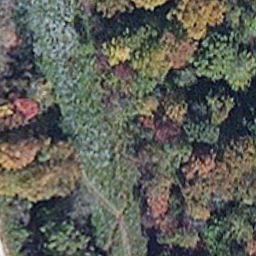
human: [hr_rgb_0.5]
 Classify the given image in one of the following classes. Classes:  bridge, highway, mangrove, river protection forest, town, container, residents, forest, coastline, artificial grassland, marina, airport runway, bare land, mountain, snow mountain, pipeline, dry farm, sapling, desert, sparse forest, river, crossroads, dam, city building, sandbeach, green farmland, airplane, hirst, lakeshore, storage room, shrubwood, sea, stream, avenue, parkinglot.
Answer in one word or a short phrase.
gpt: mangrove